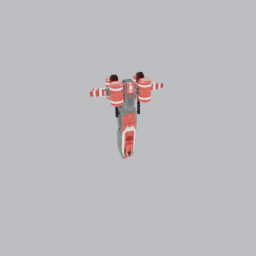
Label: mechanical